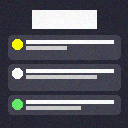
Screen state: on